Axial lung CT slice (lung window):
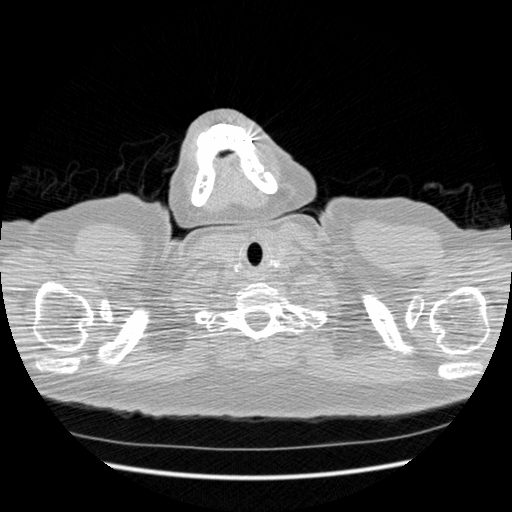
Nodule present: no